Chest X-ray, AP view. Patient: 22 years old, sex M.
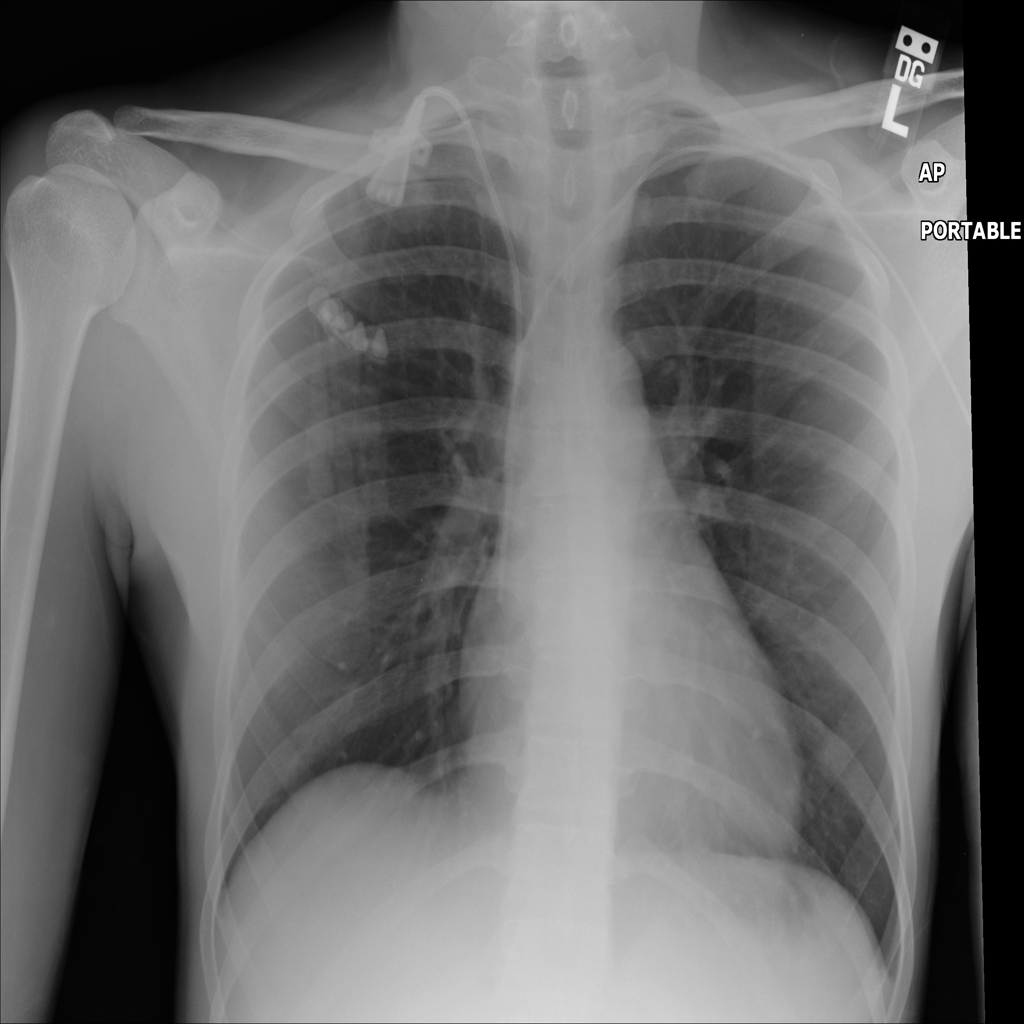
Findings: No Finding